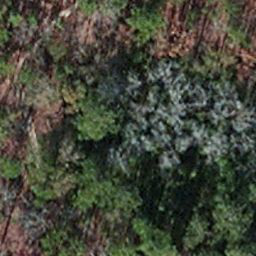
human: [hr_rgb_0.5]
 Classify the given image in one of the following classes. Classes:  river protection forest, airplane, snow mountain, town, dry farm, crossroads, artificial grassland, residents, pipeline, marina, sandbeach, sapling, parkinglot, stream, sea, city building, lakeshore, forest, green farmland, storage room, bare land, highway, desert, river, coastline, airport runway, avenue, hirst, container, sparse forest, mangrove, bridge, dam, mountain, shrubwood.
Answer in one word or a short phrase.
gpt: sapling